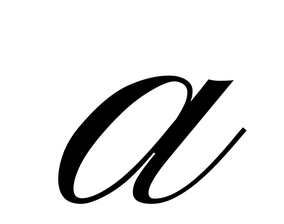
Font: PinyonScript-Regular